Question: I am using this code to creating images with text written in it with transparent backgrounds.
'''
<?php
// Set the content-type
header('Content-Type: image/gif');
// Create the image
$im = imagecreatetruecolor(400, 150);
// Create some colors
$black = imagecolorallocate($im, 0, 0, 0);
$acolor = imagecolorallocate($im, 153, 204, 153);
imagecolortransparent($im, $black);
// The text to draw
$text = 'Testing...';
// Replace path by your own font path
$font = 'arial.ttf';
// Add the text
imagettftext($im, 50, 0, 10, 100, $acolor, $font, $text);
// Using imagegif()
imagegif($im,"img.gif");
imagedestroy($im);
?>
'''
But text which is written in img.gif has some unwanted color(Black) on borders of alphabets('e,s,n,g'). How can i finish that color.The generated image is

The arial font download site is <URL>
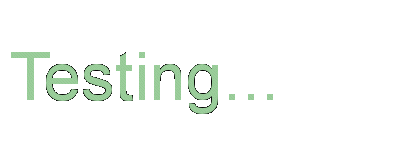
Answer: The GIF format cannot handle alpha transparency. It can have only 100% transparent (= invisible), or 100% opaque (= visible) pixels.
Your text seems to have anti-aliased, soft edges.
Those edges aren't 100% transparent, but they're also not 100% opaque - they are a mixture of foreground and background. That makes them appear softer.
Because the GIF format can't deal with these nuances, the library uses a mixture of green and black to simulate a "weaker" green.
If you use the PNG format, the problem should go away: PNG supports alpha transparency. There are some issues that you need to look into if you still need to support IE6, but for every other browser, this will work fine straight away.